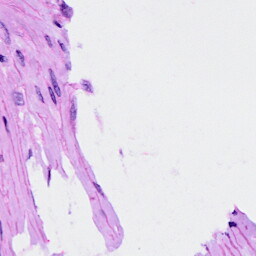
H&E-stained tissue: Ovarian